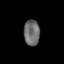
Tissue: skin
Cell type: T cells
Senescence score: 0.2334
Nuclear area (px): 399
Mean DAPI intensity: 108.629